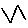
Label: zigzag